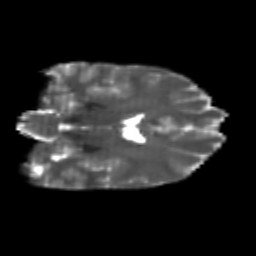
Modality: T2w
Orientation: coronal
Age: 26
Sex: female
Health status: healthy
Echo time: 0.074 s